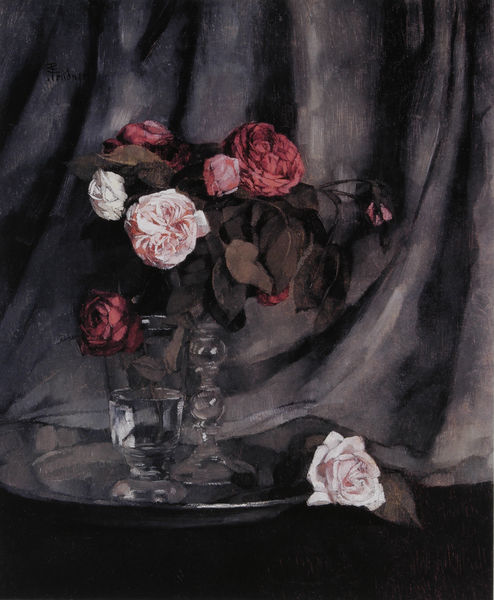
Titel: Rote und weiße Rosen
Künstler: Heinrich Wilhelm Trübner
Institution: (Privatbesitz)
Schlagwörter: blätter, dunkel, gemälde, schatten, wasser, weiß, cezanne, landschaft, blume, blumen, glas, grau, köpfe, licht, schwarz, tisch, blüte, blüten, rose, rosen, rot, malerei, gläser, falten, silber, sockel, tablett, teller, tod, tot, vorhang, öl, spiegelung, kelch, realismus, stoff, blatt, pflanze, pflanzen, kontrast, rosa, helldunkel, stilleben, stillleben, vase, naturalismus, weis, wehen, detail, manet, glänzen, glänzend, metall, vasen, faltenwurf, platte, poliert, transparent, pfingstrose, leuchten, reflexion, strauß, foto, pink, vanitas, vergänglichkeit, hängen, drapiert, glasvase, wasserglas, welk, gefässe, abgeknickte, detailrealismus, hängend, real, rosenstück, schattenwurf, silberteller, verdecken, verwelkt, vorhange, überdecken, knospe, knospen, verwelken, graublau, bluem, trockenblumen, ros, stacheln, drapperie, silbertablett, lz, rosea, gl#ser, trockenblumwen, vase vorhang, critall, kirstall